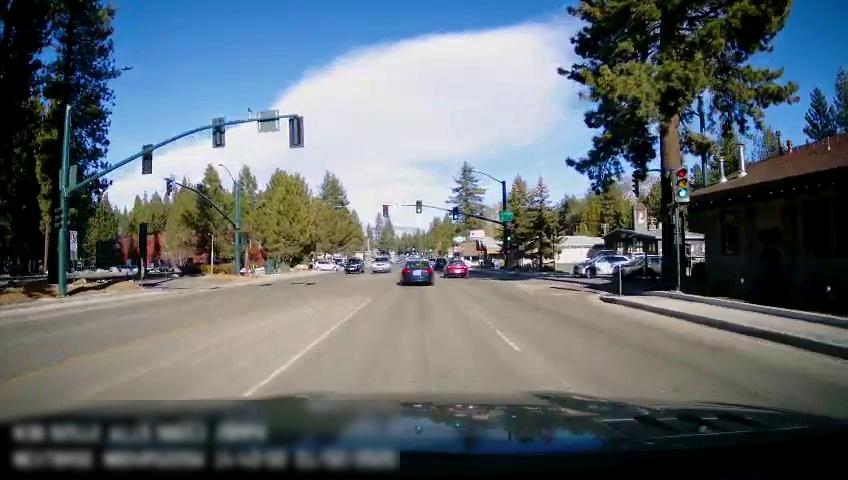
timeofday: Day
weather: Sunny
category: Drivable Space
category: Vehicles | SUV
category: Vehicles | Car
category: Vehicles | Car
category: Vehicles | SUV
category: Vehicles | Car
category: Vehicles | SUV
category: Vehicles | SUV
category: Vehicles | Car
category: Lanes | Opposite Lane
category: Lanes | Current Lane
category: Lanes | Current Lane
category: Traffic | Lights
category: Traffic | Lights
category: Traffic | Lights
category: Traffic | Lights
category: Traffic | Lights
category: Traffic | Lights
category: Traffic | Signs
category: Traffic | Lights
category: Traffic | Lights
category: Traffic | Lights
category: Traffic | Lights
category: Traffic | Signs
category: Traffic | Lights